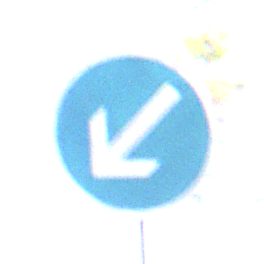
Verkehrszeichen: VorgeschriebeneVorbeifahrtLinks
Umgebung: Outdoor, Nature
Tageszeit: MorningAfternoon
Wetter: Clear
Licht: Natural
Jahreszeit: Winter
Kontrast: HighContrast